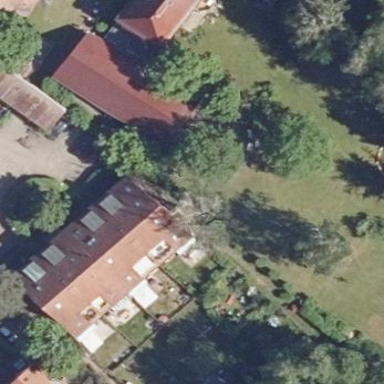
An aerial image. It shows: Building with gabled roof made of roof tiles.